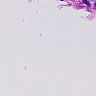
Metastatic tissue present: no